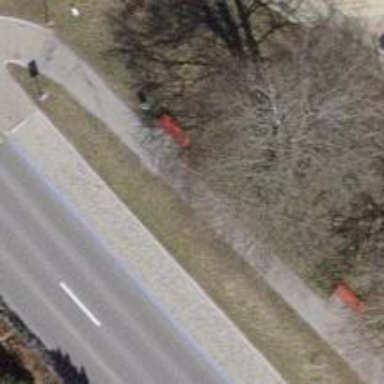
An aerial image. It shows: Red bench.